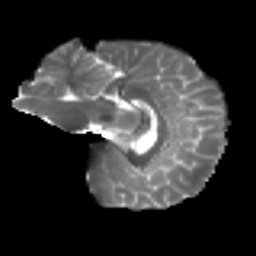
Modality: T2w
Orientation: sagittal
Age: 28
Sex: female
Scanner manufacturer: ge
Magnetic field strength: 3 T
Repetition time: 7.8 s
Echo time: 0.0606 s